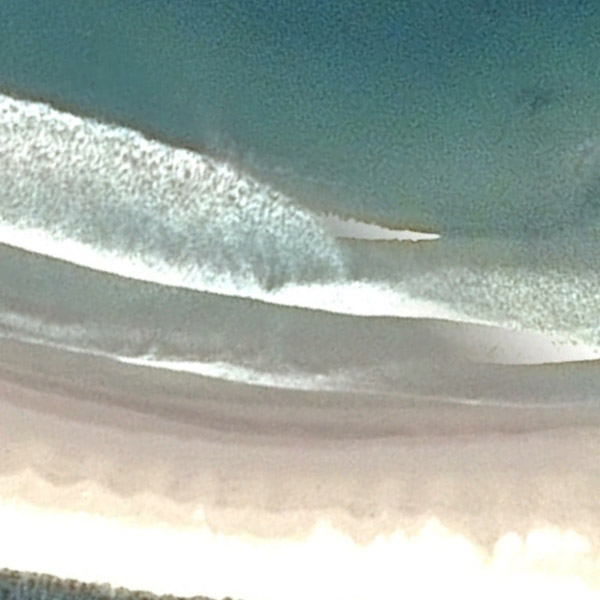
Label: Beach